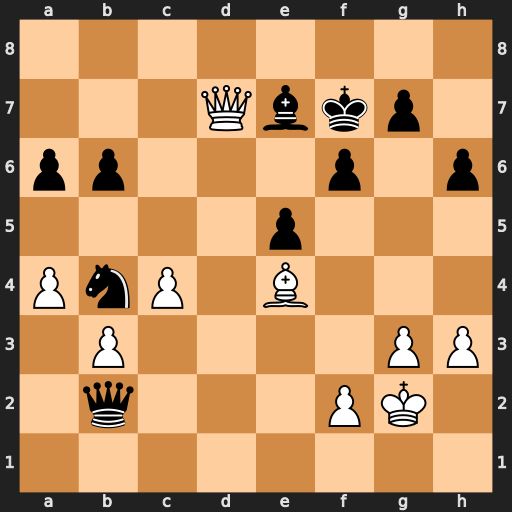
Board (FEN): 8/3Qbkp1/pp3p1p/4p3/PnP1B3/1P4PP/1q3PK1/8
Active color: w
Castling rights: -
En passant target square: -
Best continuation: Bf5 Qd4 Qe6+